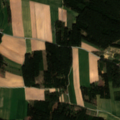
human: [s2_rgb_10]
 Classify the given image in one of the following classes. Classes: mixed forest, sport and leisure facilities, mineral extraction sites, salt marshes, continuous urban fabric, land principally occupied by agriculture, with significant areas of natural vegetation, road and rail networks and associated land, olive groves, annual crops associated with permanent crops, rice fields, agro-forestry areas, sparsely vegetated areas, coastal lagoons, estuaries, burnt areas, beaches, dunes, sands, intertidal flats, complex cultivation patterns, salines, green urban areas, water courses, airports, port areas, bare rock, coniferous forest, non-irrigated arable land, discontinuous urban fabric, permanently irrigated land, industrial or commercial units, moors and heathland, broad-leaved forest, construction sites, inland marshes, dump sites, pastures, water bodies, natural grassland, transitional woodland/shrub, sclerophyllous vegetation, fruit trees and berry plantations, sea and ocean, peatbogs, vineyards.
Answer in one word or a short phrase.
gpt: non-irrigated arable land, land principally occupied by agriculture, with significant areas of natural vegetation, coniferous forest